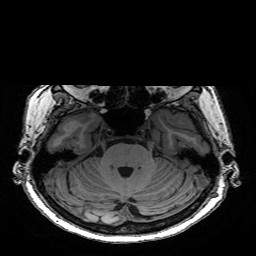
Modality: T1w
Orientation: coronal
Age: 66
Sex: female
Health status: healthy
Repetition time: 2.53 s
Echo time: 0.0034 s